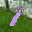
Label: 1